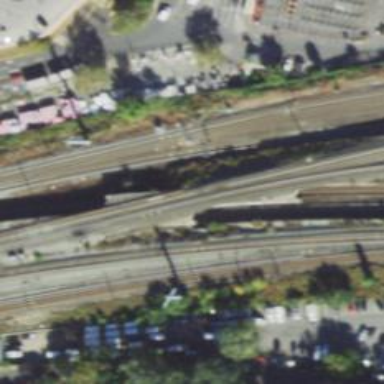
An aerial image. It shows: Railway signal.